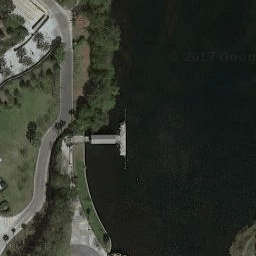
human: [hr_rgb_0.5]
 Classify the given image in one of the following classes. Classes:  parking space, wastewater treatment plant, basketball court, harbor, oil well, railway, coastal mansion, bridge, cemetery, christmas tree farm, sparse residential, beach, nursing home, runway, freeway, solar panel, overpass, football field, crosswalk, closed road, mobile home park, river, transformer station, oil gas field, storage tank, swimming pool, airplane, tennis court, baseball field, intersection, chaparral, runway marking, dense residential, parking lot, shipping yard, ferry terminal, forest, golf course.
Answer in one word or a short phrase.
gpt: ferry terminal